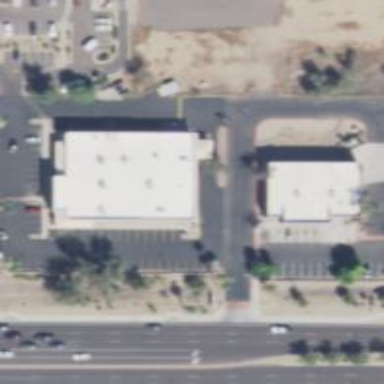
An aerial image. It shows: Pharmacy providing healthcare services.